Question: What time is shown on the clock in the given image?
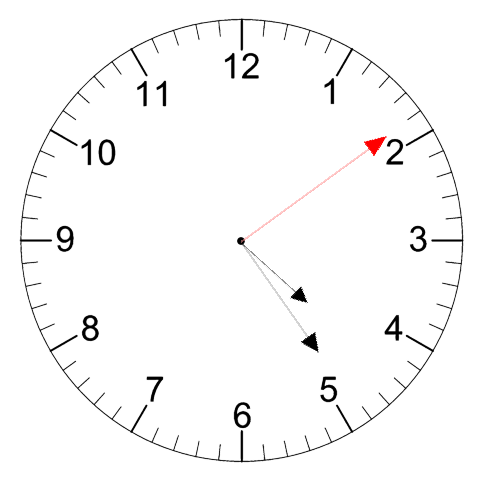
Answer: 04:24:09